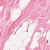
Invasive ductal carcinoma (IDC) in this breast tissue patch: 0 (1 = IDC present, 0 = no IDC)